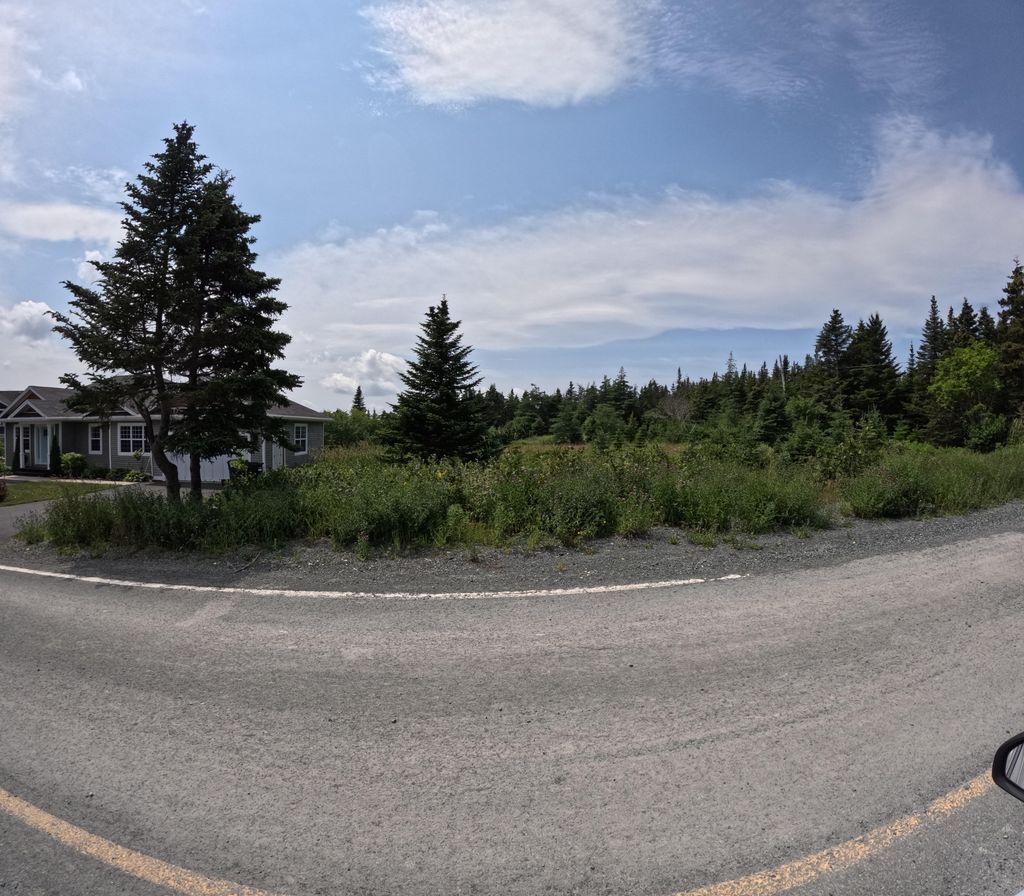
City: st_johns